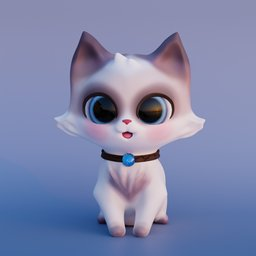
Label: decoration